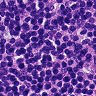
Metastatic tissue present: no